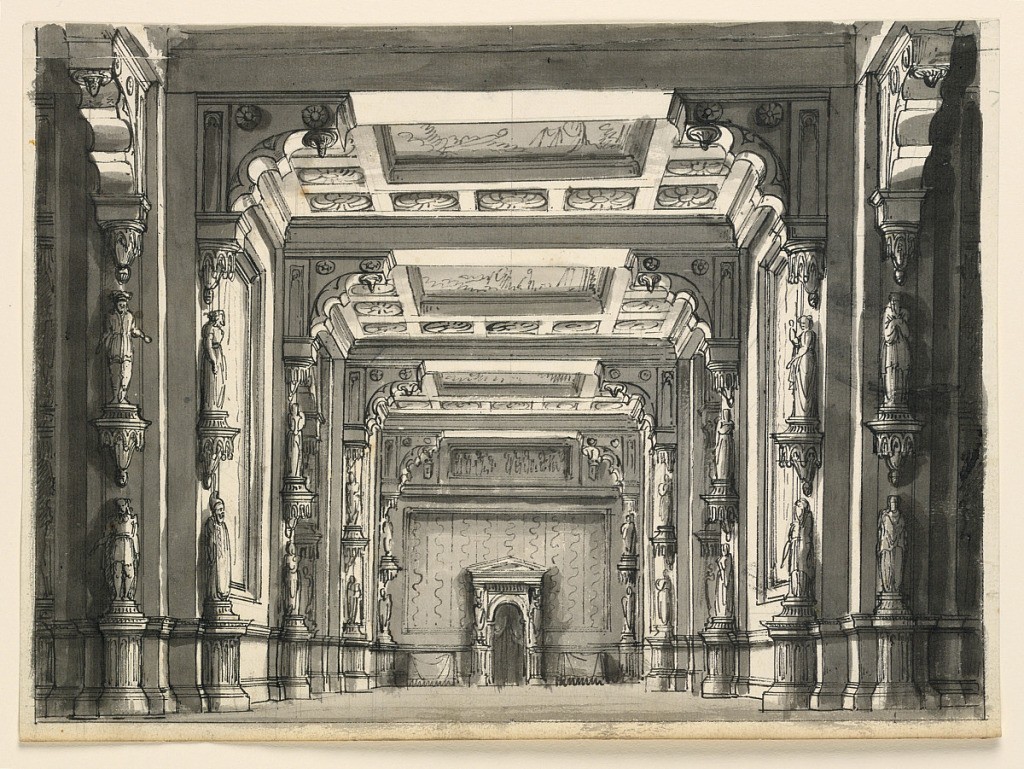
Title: Stage Design, Interior of Gothic Hall
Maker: Romolo Achille Liverani, Italian, 1809 - 1872
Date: early 19th century
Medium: Pen and sepia ink, brush and wash on paper
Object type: Drawing
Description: Horizontal rectangle. Gothic hall with beam ceiling, sculptures at walls.